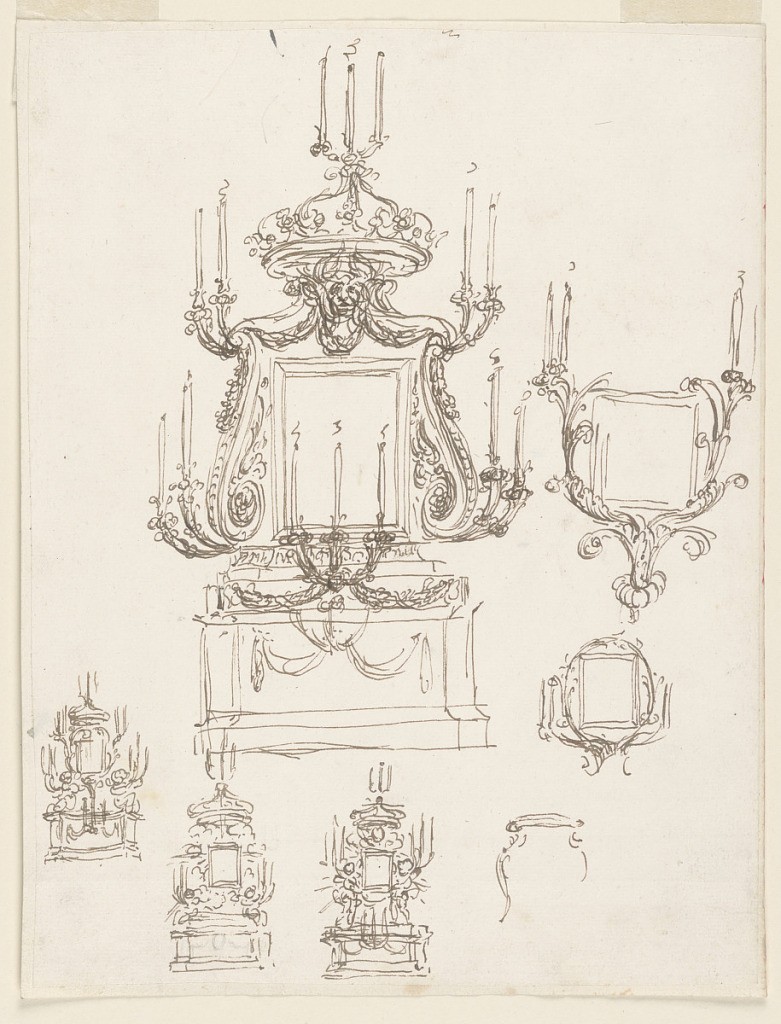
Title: Scaffolding for Exhibition of a Revered Painting
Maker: Giuseppe Barberi, Italian, 1746–1809
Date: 1815-1838
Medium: Pen and brown ink, brush and brown wash, graphite, red ink on lined off-white laid paper
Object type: Drawing
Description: Four entire elevations are shown, three of which include pairs of angels. All provide for a mensa-like dado and for a crown topped by candles on top. Three designs are concerned with a framing of the painting by candle brackets; one of them in hardly begun.